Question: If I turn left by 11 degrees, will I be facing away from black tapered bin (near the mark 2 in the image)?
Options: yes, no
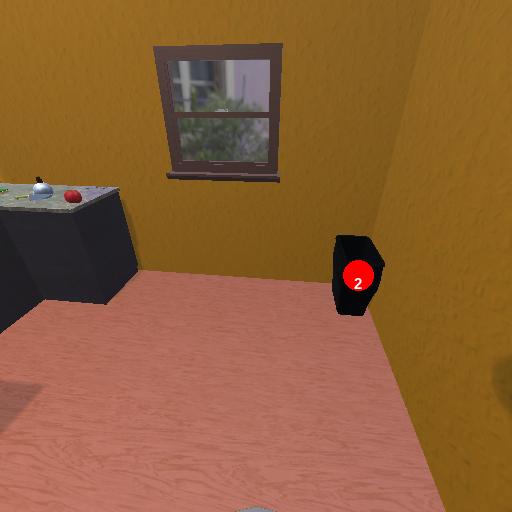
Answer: yes